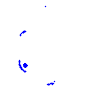
Particle: electron